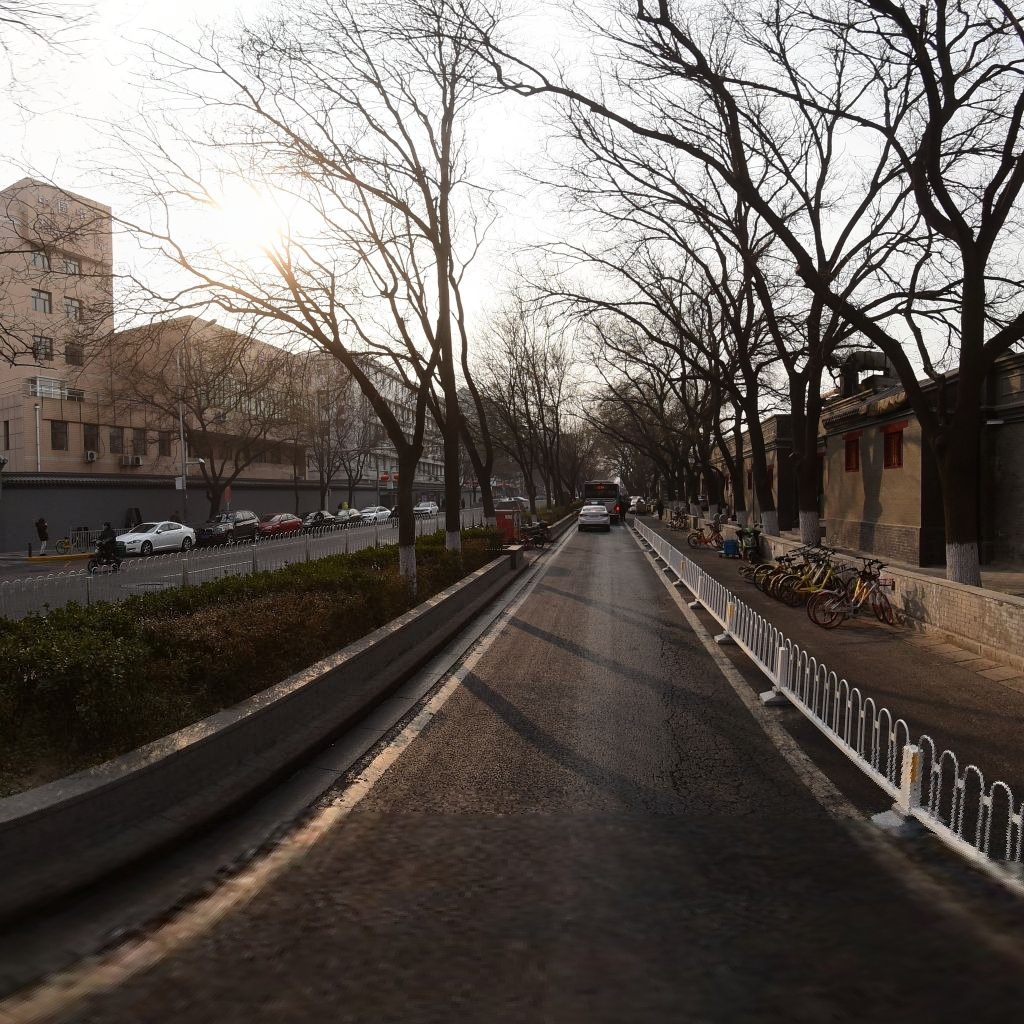
Region: Dongcheng
Road damage annotations: alligator crack